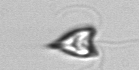
Label: Pyramimonas_longicauda